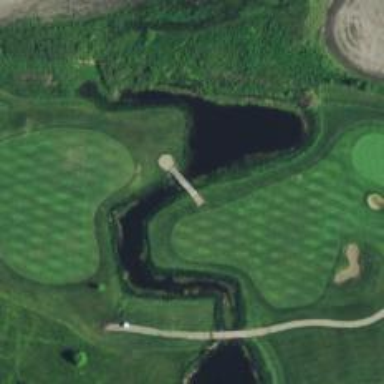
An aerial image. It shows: Path on bridge designed for golf carts.